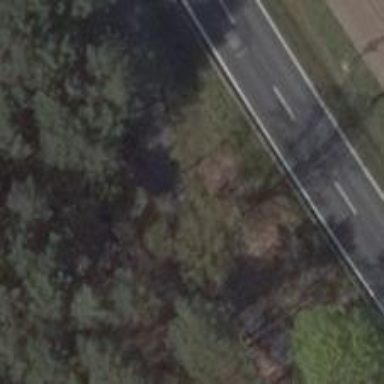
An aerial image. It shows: Asphalt path.